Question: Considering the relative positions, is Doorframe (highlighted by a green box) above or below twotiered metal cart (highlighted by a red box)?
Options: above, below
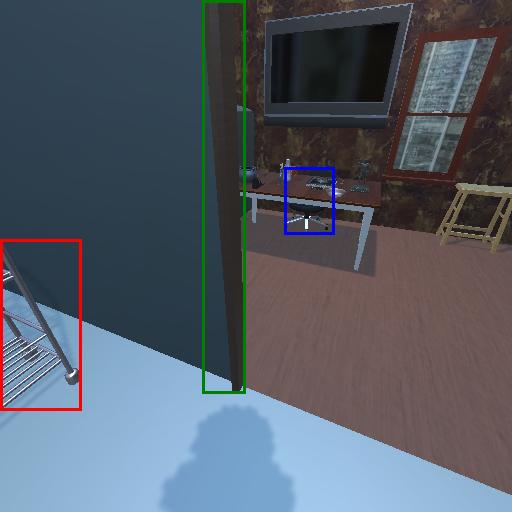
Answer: above